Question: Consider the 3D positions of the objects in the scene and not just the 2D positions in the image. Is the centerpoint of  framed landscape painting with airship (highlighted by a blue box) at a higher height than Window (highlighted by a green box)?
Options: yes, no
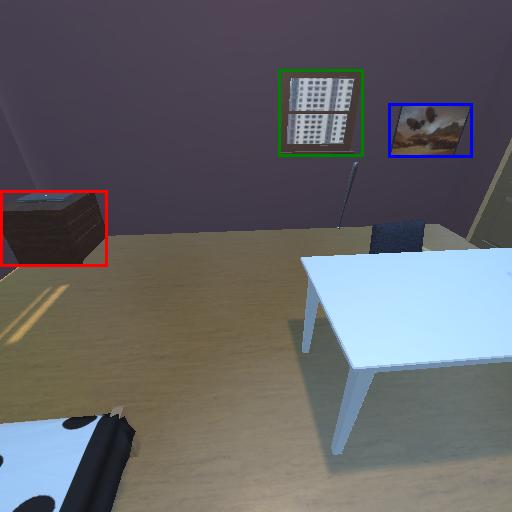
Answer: yes